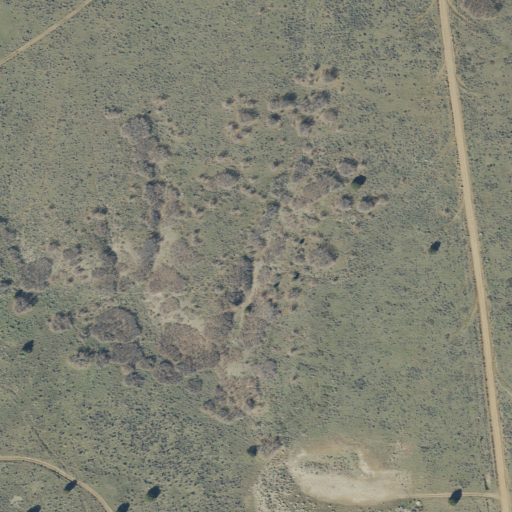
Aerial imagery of plain(s) in Utah named Rees Flat containing shrub, open development, and grassland